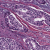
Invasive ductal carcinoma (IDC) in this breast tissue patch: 1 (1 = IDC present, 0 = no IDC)